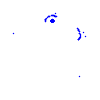
Particle: proton